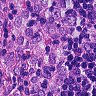
Metastatic tissue present: yes